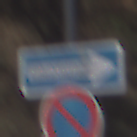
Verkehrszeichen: EinbahnstrasseRechtsweisend
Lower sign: EingeschraenktesHalteverbot
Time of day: Midday
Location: Outdoor (RoadRail)
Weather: Clear
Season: NotSpecified
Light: Natural